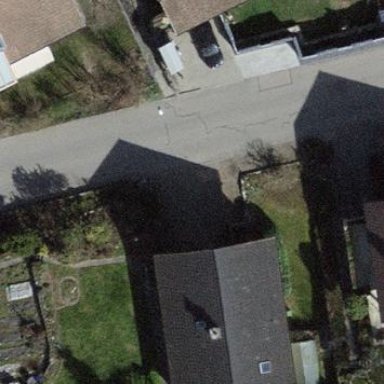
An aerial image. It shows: Residential house.